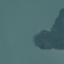
Label: SeaLake